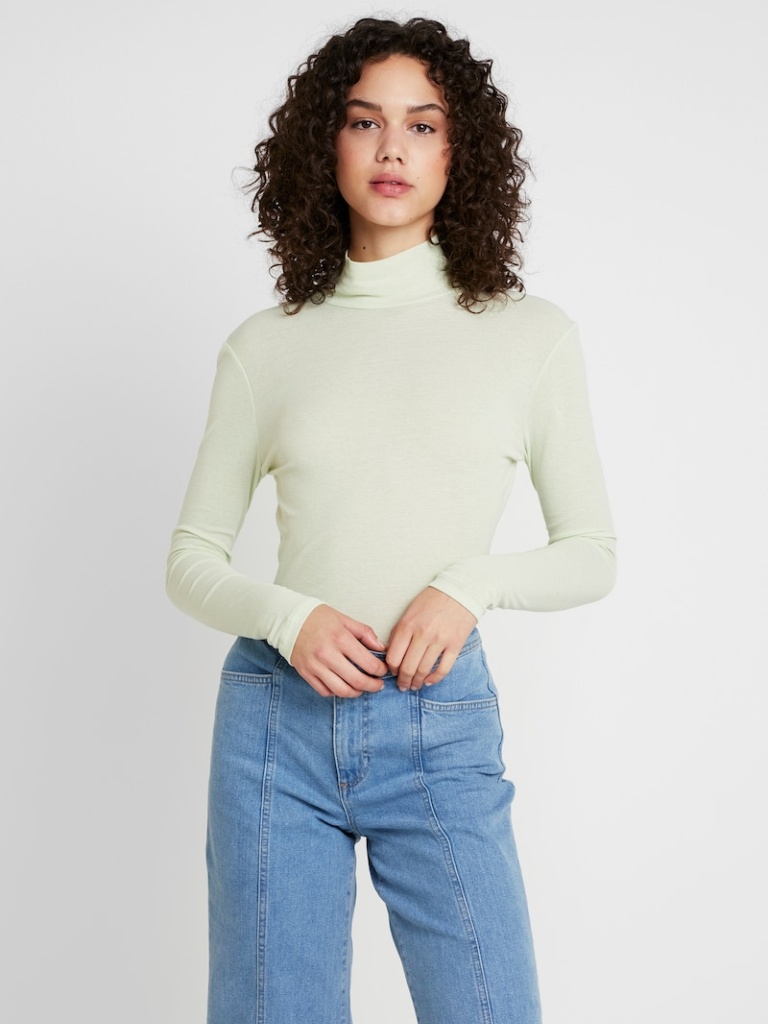
knit tight a long-sleeved with the sleeves down hip length Fully Tucked in turtleneck blouse